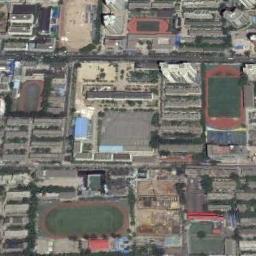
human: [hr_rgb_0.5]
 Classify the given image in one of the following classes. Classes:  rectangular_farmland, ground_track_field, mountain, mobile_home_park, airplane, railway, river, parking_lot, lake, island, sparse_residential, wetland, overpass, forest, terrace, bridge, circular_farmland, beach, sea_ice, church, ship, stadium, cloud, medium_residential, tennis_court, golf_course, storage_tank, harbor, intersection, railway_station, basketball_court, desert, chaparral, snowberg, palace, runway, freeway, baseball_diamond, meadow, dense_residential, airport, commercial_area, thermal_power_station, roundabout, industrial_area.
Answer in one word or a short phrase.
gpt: ground_track_field